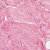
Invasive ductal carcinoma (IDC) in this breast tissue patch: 0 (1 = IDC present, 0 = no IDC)